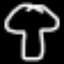
Label: mushroom